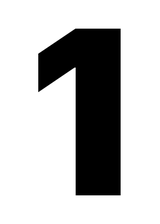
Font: Inter_Black